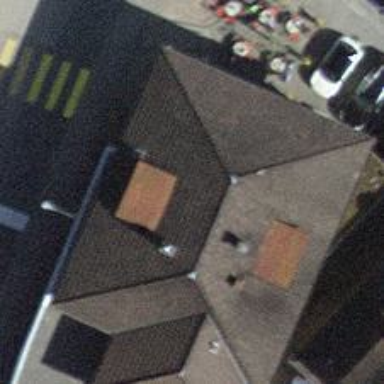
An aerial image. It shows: Cafe that also functions as bakery.